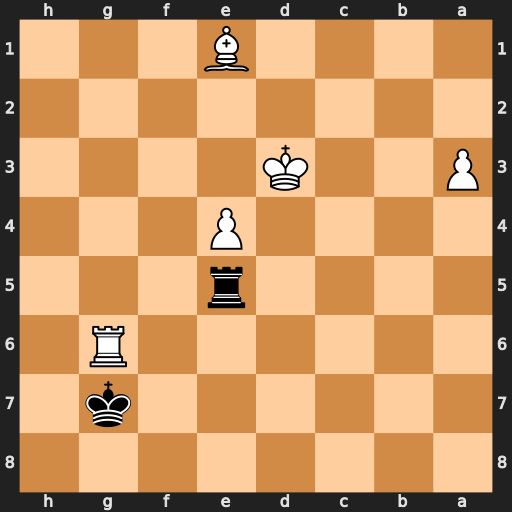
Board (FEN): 8/6k1/6R1/4r3/4P3/P2K4/8/4B3
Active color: b
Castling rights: -
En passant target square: -
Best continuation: Kxg6